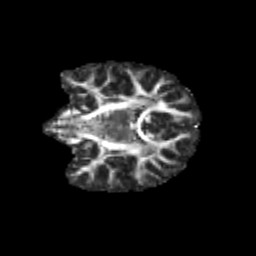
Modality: FA
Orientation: coronal
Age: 12
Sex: female
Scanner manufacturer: siemens
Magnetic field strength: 3 T
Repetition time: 3.8 s
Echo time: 0.07 s